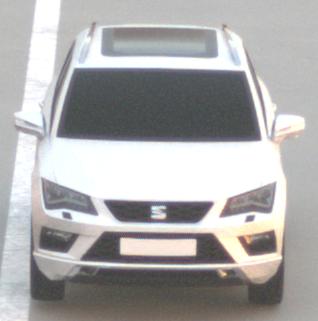
Make: SEAT
Model: Ateca 1.0 TSI Ecomotive
Detailed model: Ateca (5FP)
Model produced from: 2016/08
Model produced until: 2018/08
Doors: 5
Color: white
Road condition: dry road
Daytime: sunrise or sunset
Contrast: medium contrast